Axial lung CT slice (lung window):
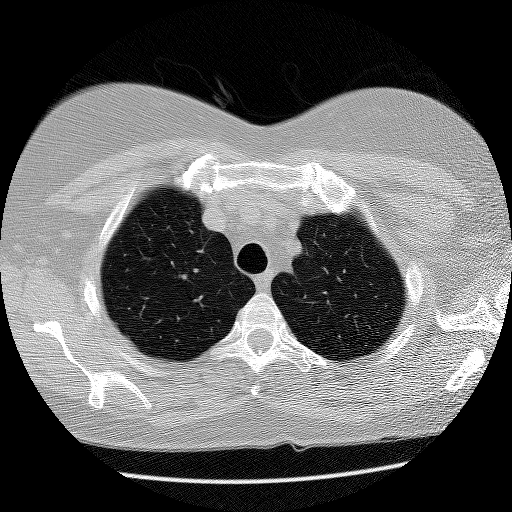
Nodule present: no